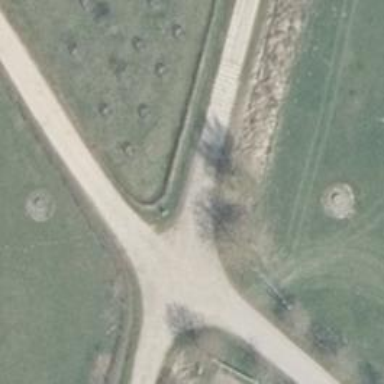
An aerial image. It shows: Abandoned railway crossing unclassified road with concrete surface.